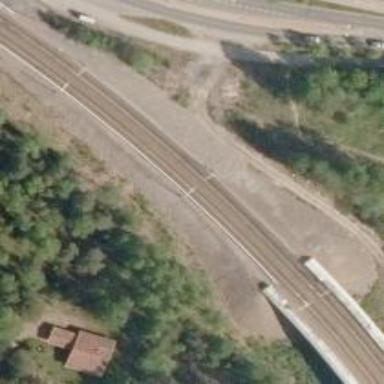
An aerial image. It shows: Railway signal supported by catenary mast.